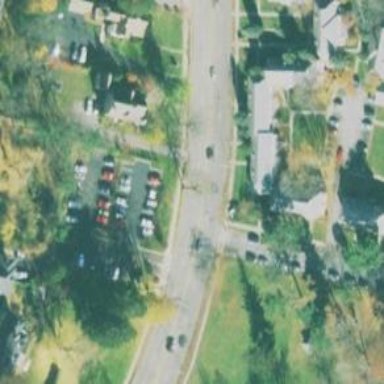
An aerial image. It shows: Marked crossing on the road.